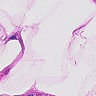
Metastatic tissue present: no